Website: apple
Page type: address-validator
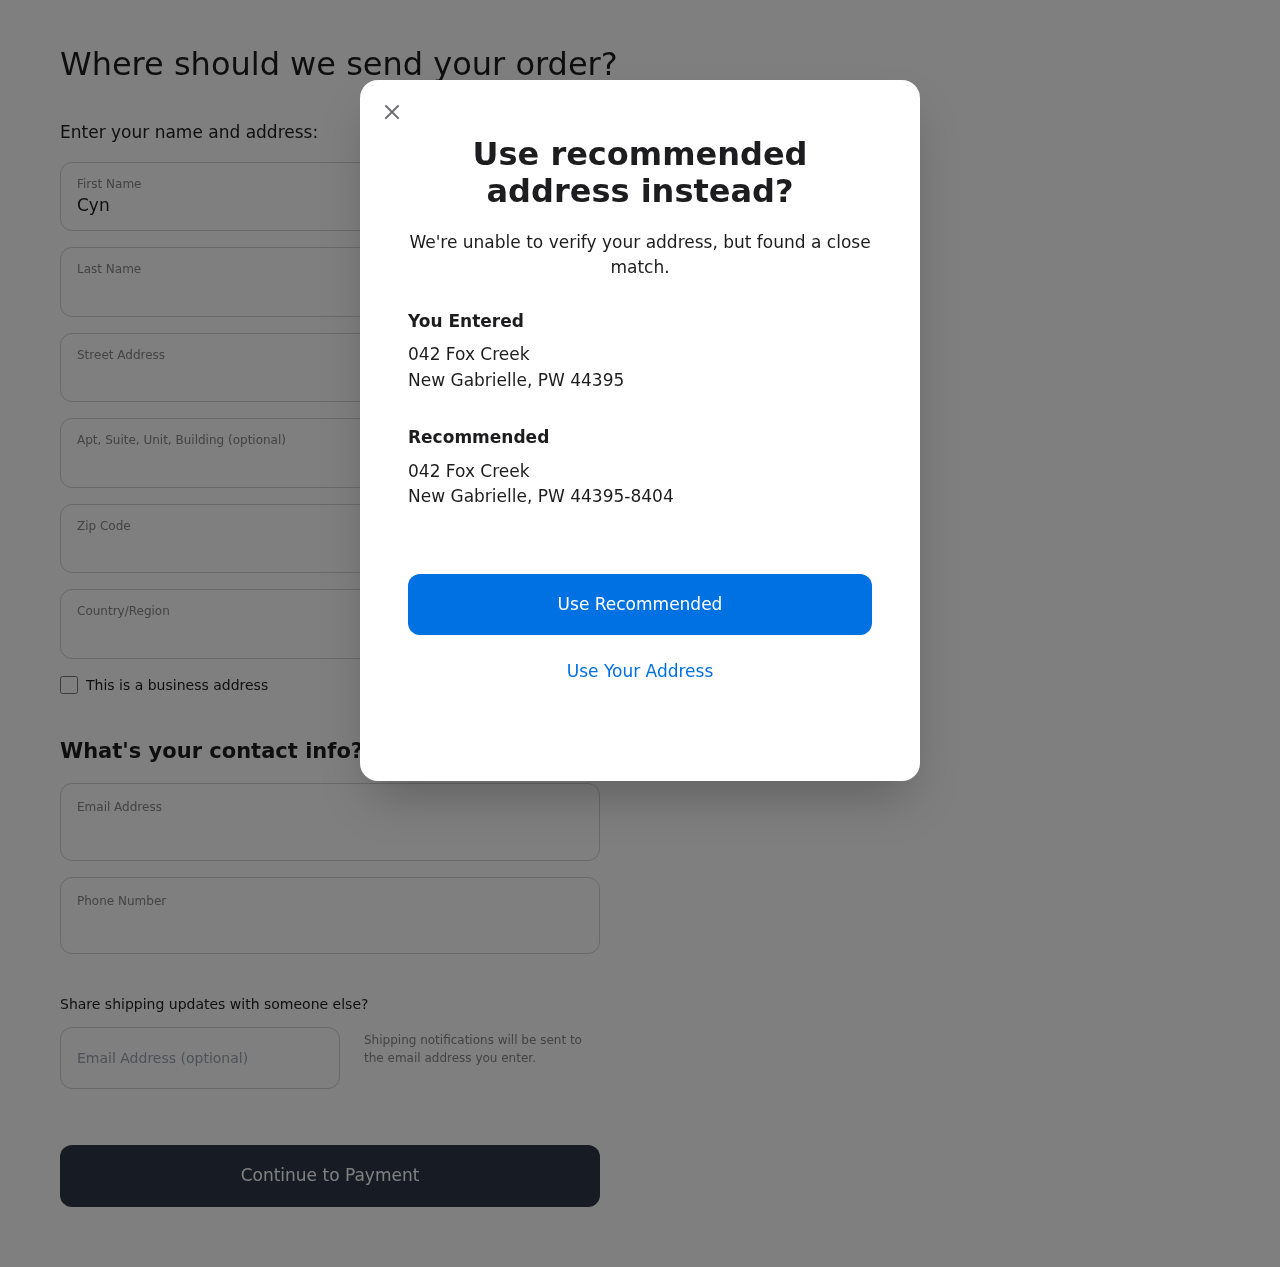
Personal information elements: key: PII_CITY
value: New Gabrielle
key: PII_COUNTRY
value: United States
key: PII_EMAIL
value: cynthia.brown@gmail.com
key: PII_FIRSTNAME
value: Cynthia
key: PII_GIFT_EMAIL
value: dphelps@hotmail.com
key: PII_LASTNAME
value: Brown
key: PII_PHONE
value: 5563761361
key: PII_POSTCODE
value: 44395
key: PII_POSTCODE_FULL
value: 44395-8404
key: PII_STATE_ABBR
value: PW
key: PII_STREET
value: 042 Fox Creek
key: PII_CITY2
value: New Gabrielle
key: PII_STATE_ABBR2
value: PW